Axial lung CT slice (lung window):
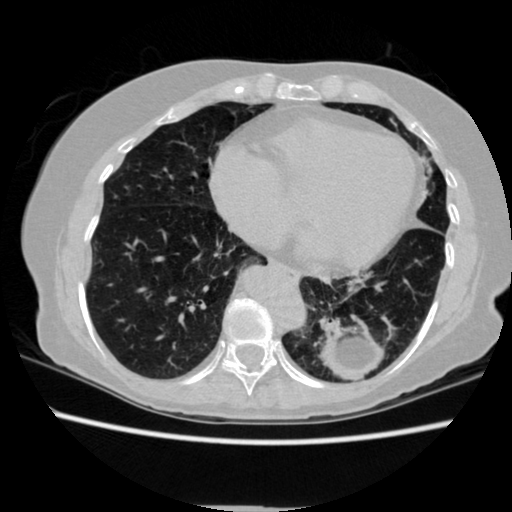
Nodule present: no